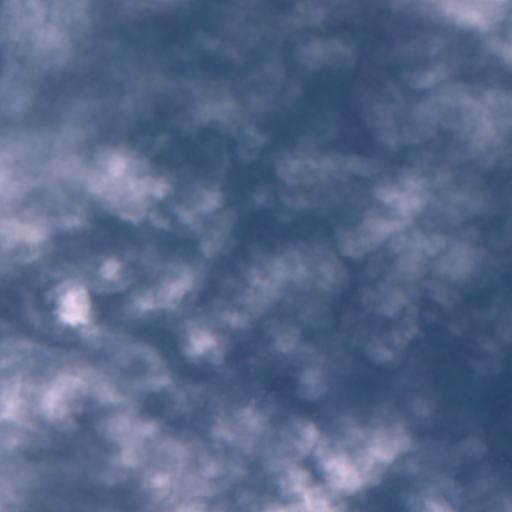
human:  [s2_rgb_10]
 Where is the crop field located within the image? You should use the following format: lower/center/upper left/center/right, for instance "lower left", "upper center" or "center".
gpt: The crop field is located in the lower center of the image.
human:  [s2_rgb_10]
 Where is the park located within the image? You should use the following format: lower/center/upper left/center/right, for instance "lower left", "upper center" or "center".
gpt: The park is located in the lower center of the image.
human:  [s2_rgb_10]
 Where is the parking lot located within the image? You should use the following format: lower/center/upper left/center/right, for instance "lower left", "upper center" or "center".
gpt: The parking lot is located in the lower center of the image.
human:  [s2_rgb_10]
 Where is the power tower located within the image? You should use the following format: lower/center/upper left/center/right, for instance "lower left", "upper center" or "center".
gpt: The power tower is located in the upper left of the image.
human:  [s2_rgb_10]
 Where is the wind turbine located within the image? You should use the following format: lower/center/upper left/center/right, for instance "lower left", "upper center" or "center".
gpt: The wind turbine is located in the lower left of the image.
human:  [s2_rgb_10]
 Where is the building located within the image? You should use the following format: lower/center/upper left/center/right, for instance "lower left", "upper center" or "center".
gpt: There is no building in the image.